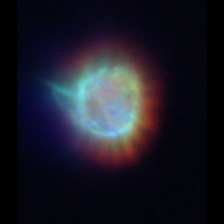
Taxon: Ciliates
Group: Other